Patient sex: F
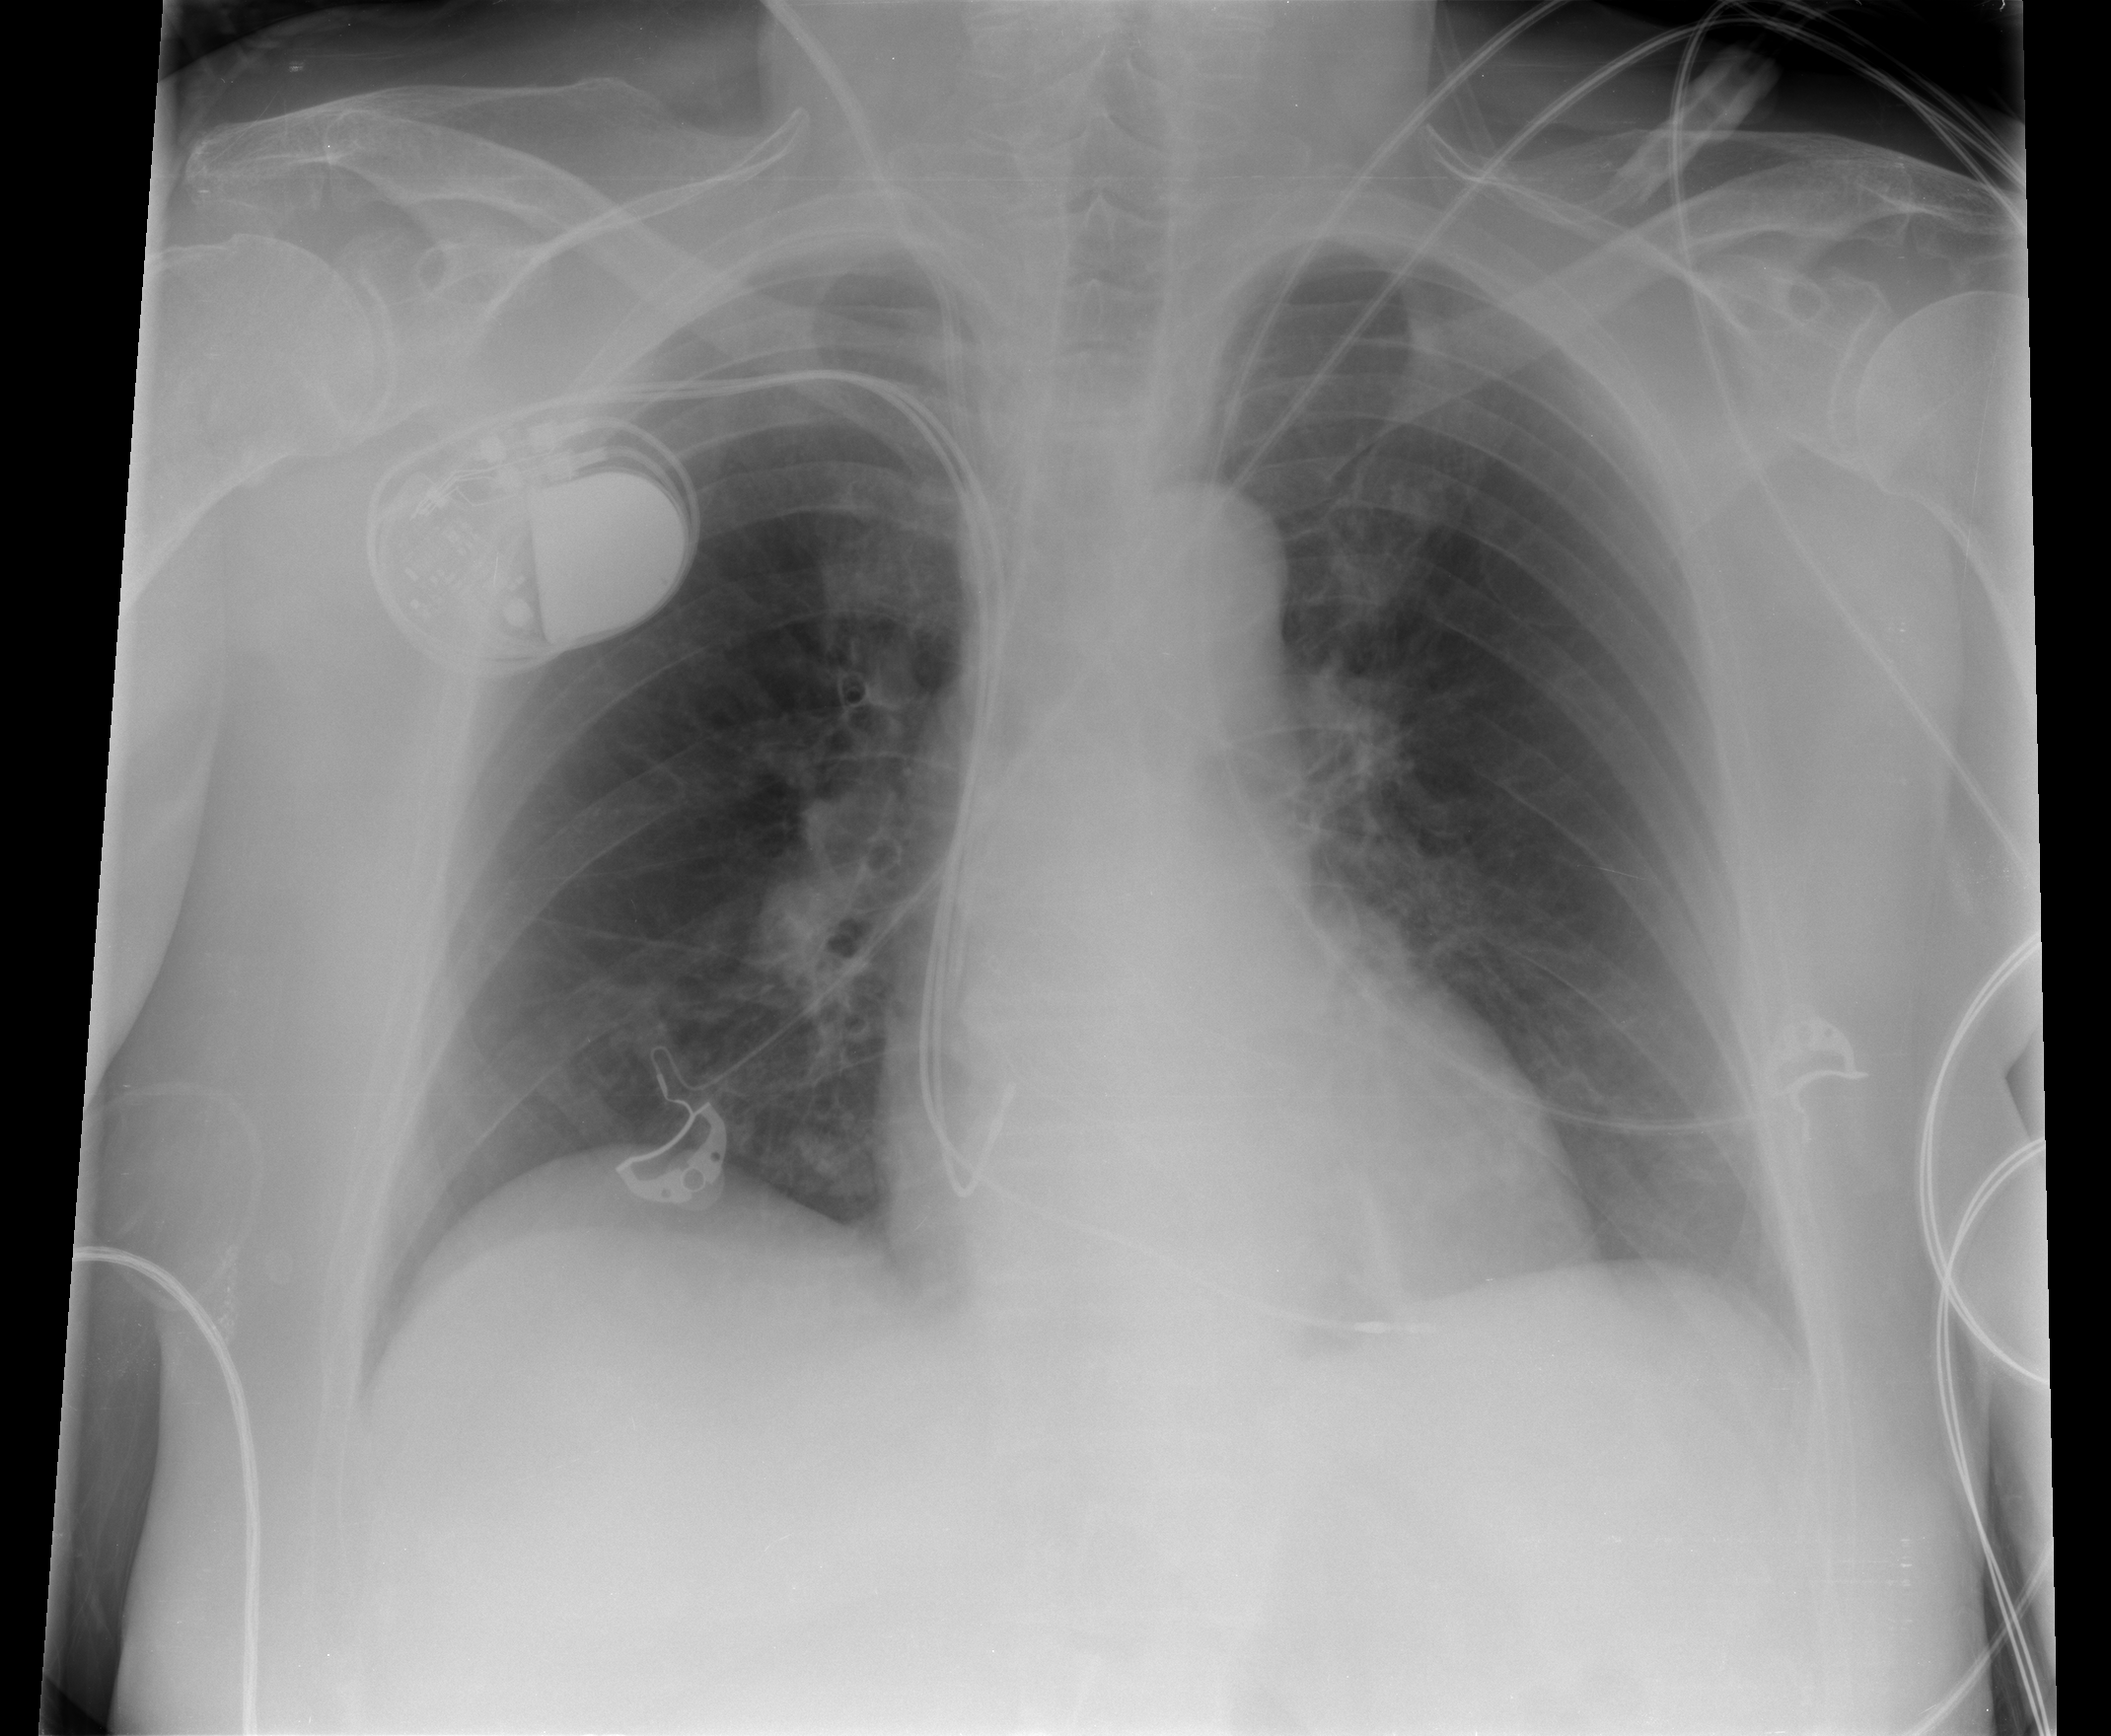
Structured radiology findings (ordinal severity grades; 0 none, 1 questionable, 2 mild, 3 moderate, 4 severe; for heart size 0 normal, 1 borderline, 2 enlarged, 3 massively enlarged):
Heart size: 0
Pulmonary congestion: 1
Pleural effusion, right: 0
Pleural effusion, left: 0
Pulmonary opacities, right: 0
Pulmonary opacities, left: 0
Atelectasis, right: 0
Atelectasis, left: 0